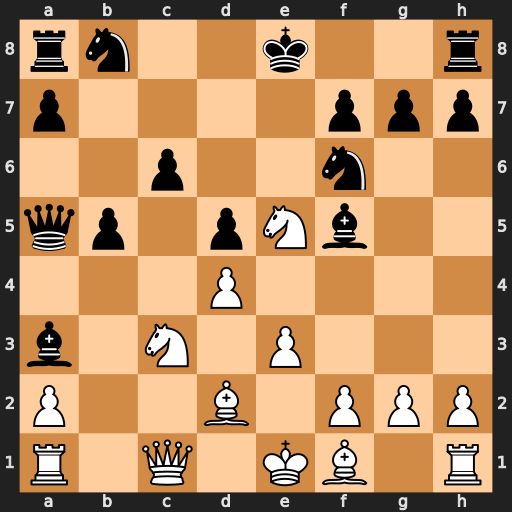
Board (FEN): rn2k2r/p4ppp/2p2n2/qp1pNb2/3P4/b1N1P3/P2B1PPP/R1Q1KB1R
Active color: w
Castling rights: KQkq
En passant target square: -
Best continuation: Nxb5 Qxb5 Qxa3